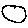
Label: circle